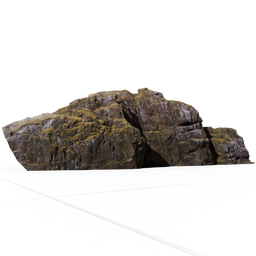
Label: nature